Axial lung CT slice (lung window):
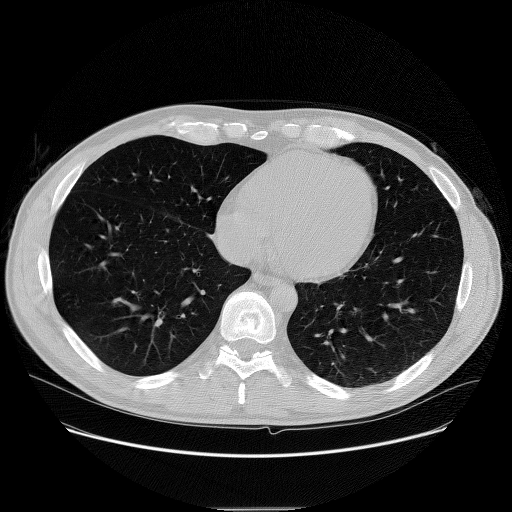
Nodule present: no